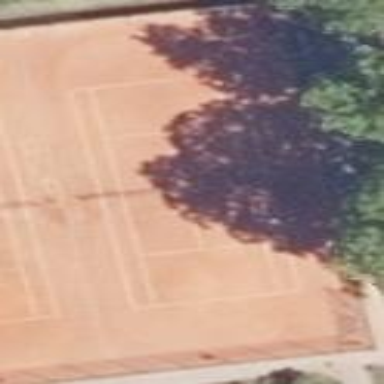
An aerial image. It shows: Tennis court in leisure pitch.